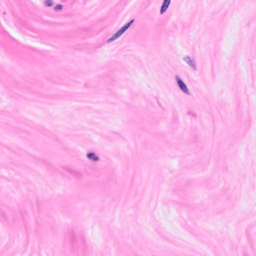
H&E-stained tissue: Breast